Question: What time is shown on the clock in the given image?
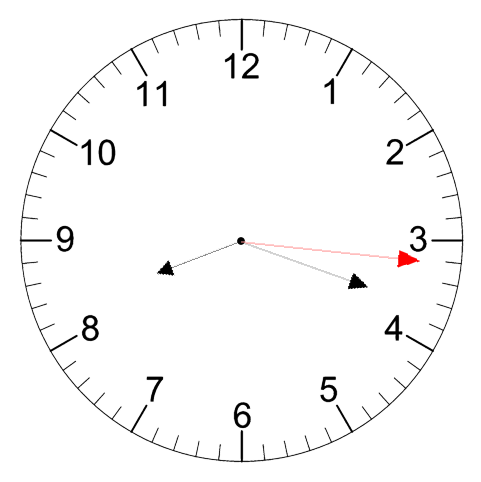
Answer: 08:18:16